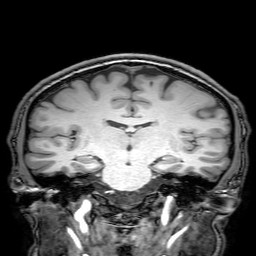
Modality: T1w
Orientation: sagittal